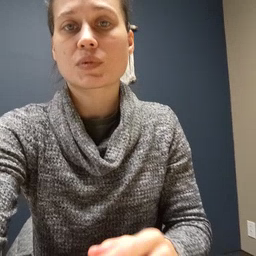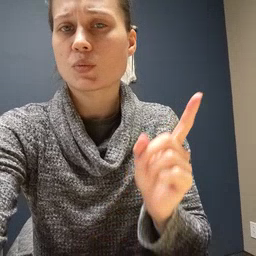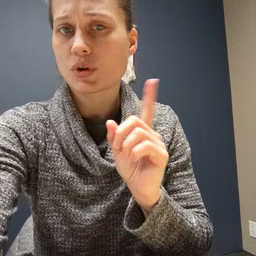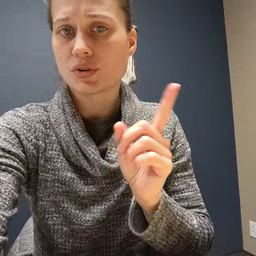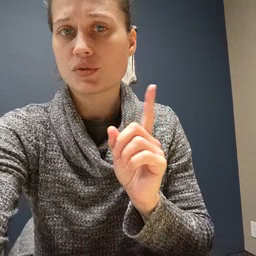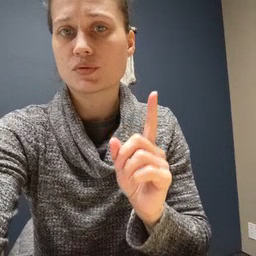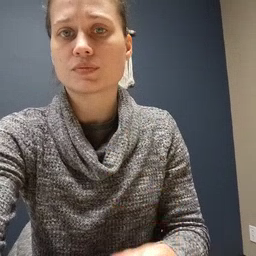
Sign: where